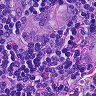
Metastatic tissue present: yes